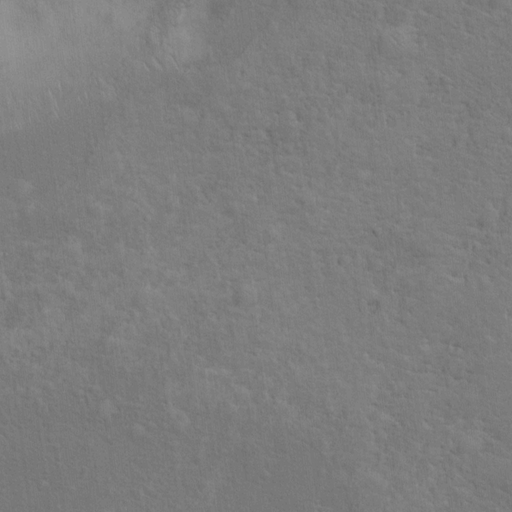
Objects detected: cone